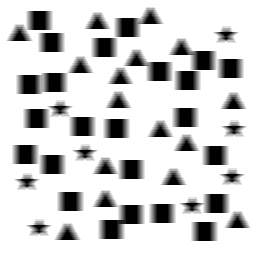
Squares: 24
Triangles: 16
Stars: 8
Total shapes: 48